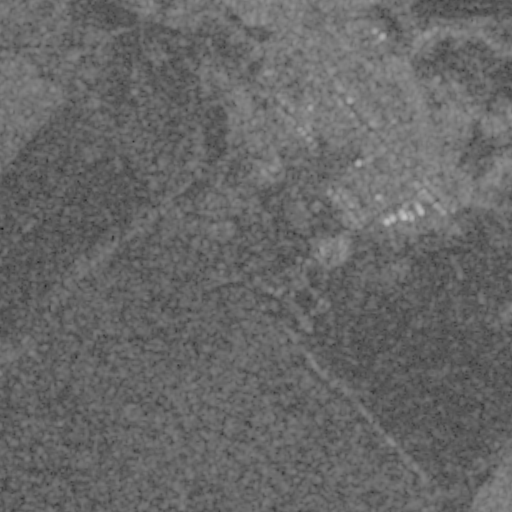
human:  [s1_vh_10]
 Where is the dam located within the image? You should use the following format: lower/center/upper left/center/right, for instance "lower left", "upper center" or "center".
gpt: The dam is located in the upper center of the image.
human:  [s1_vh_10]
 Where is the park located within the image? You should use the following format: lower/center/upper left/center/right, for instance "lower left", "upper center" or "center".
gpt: The park is located in the center of the image.
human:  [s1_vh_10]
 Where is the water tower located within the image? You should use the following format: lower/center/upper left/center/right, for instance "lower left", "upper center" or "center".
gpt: The water tower is located in the center of the image.
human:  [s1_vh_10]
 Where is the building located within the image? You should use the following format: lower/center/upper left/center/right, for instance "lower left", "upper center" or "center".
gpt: There is no building in the image.

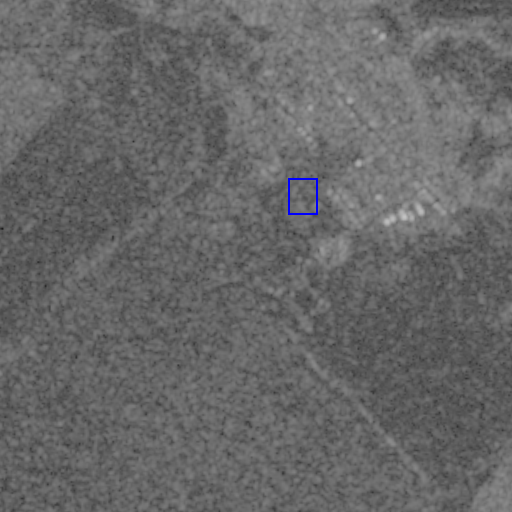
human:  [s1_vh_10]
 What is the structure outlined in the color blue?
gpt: The structure outlined in blue is a park.
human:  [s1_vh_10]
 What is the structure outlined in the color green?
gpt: There is no green outline.